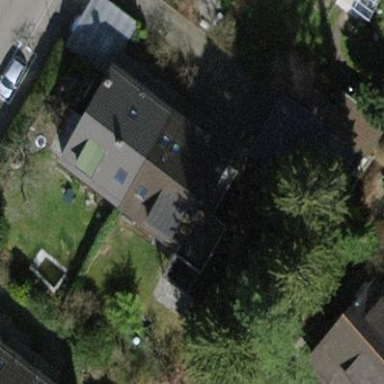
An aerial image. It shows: Semidetached house with tiled roof.